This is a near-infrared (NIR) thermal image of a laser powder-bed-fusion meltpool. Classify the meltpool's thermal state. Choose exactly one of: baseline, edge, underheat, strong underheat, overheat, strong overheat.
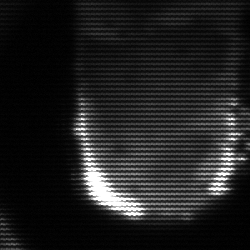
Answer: baseline